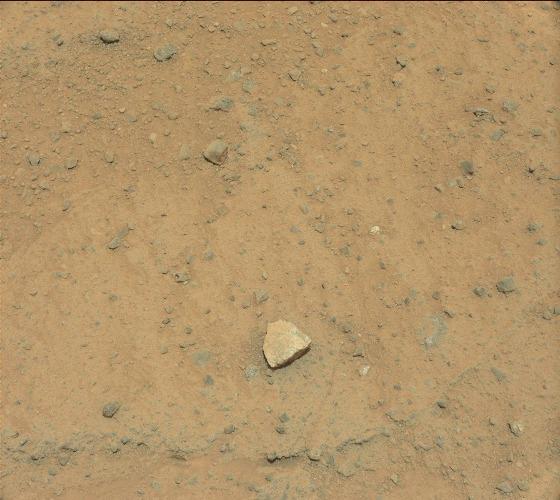
Terrain classes present: Bedrock, Gravel / Sand / Soil, Rock